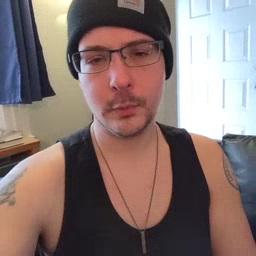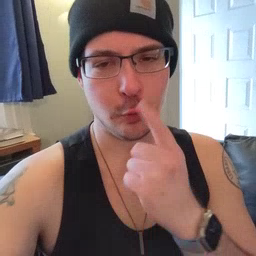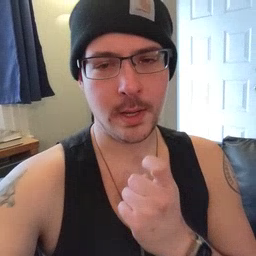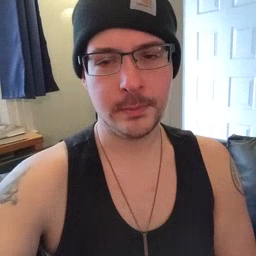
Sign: red